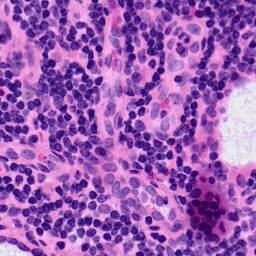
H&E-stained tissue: LymphNode